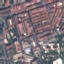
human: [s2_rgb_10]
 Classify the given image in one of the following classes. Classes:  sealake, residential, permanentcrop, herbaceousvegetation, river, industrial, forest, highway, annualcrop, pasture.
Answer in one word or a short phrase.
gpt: Residential